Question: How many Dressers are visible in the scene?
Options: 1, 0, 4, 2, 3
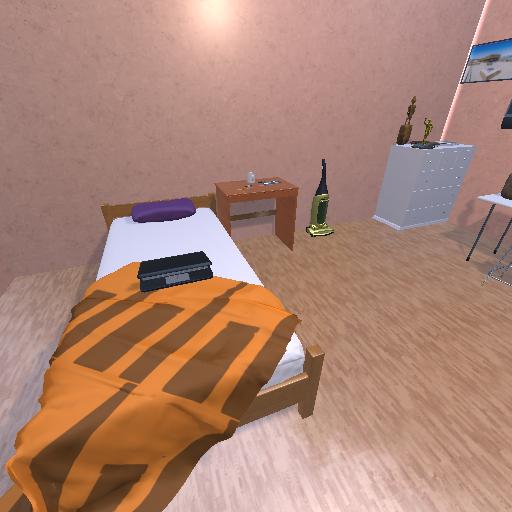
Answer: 1